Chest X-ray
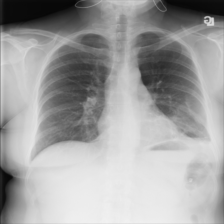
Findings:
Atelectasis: negative
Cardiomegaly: negative
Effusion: negative
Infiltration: negative
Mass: negative
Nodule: negative
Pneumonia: negative
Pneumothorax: negative
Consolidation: positive
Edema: negative
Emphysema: negative
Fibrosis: negative
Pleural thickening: negative
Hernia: negative